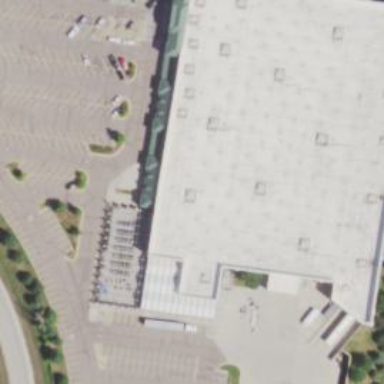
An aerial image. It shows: Retail building housing department store.